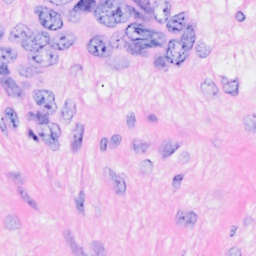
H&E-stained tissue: Breast